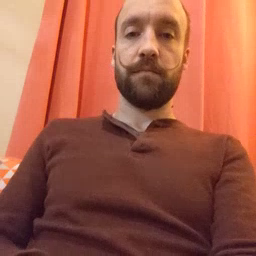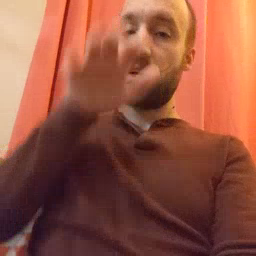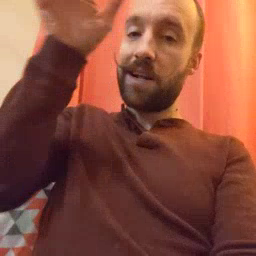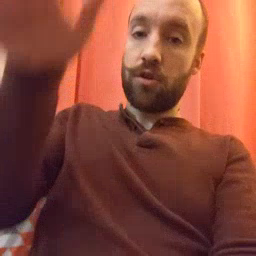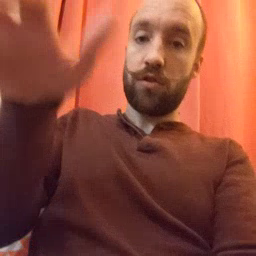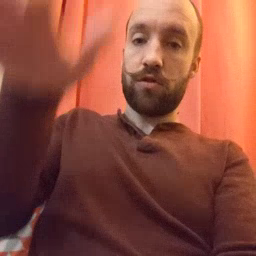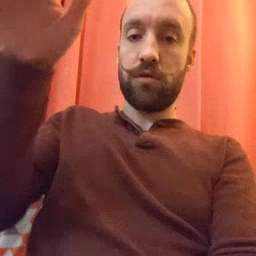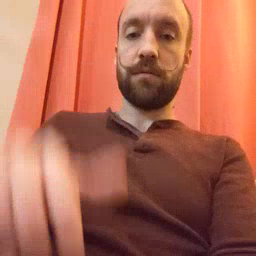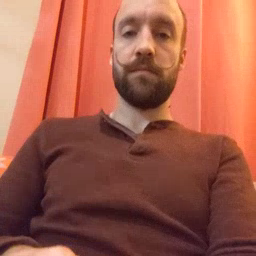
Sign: alligator